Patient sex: M
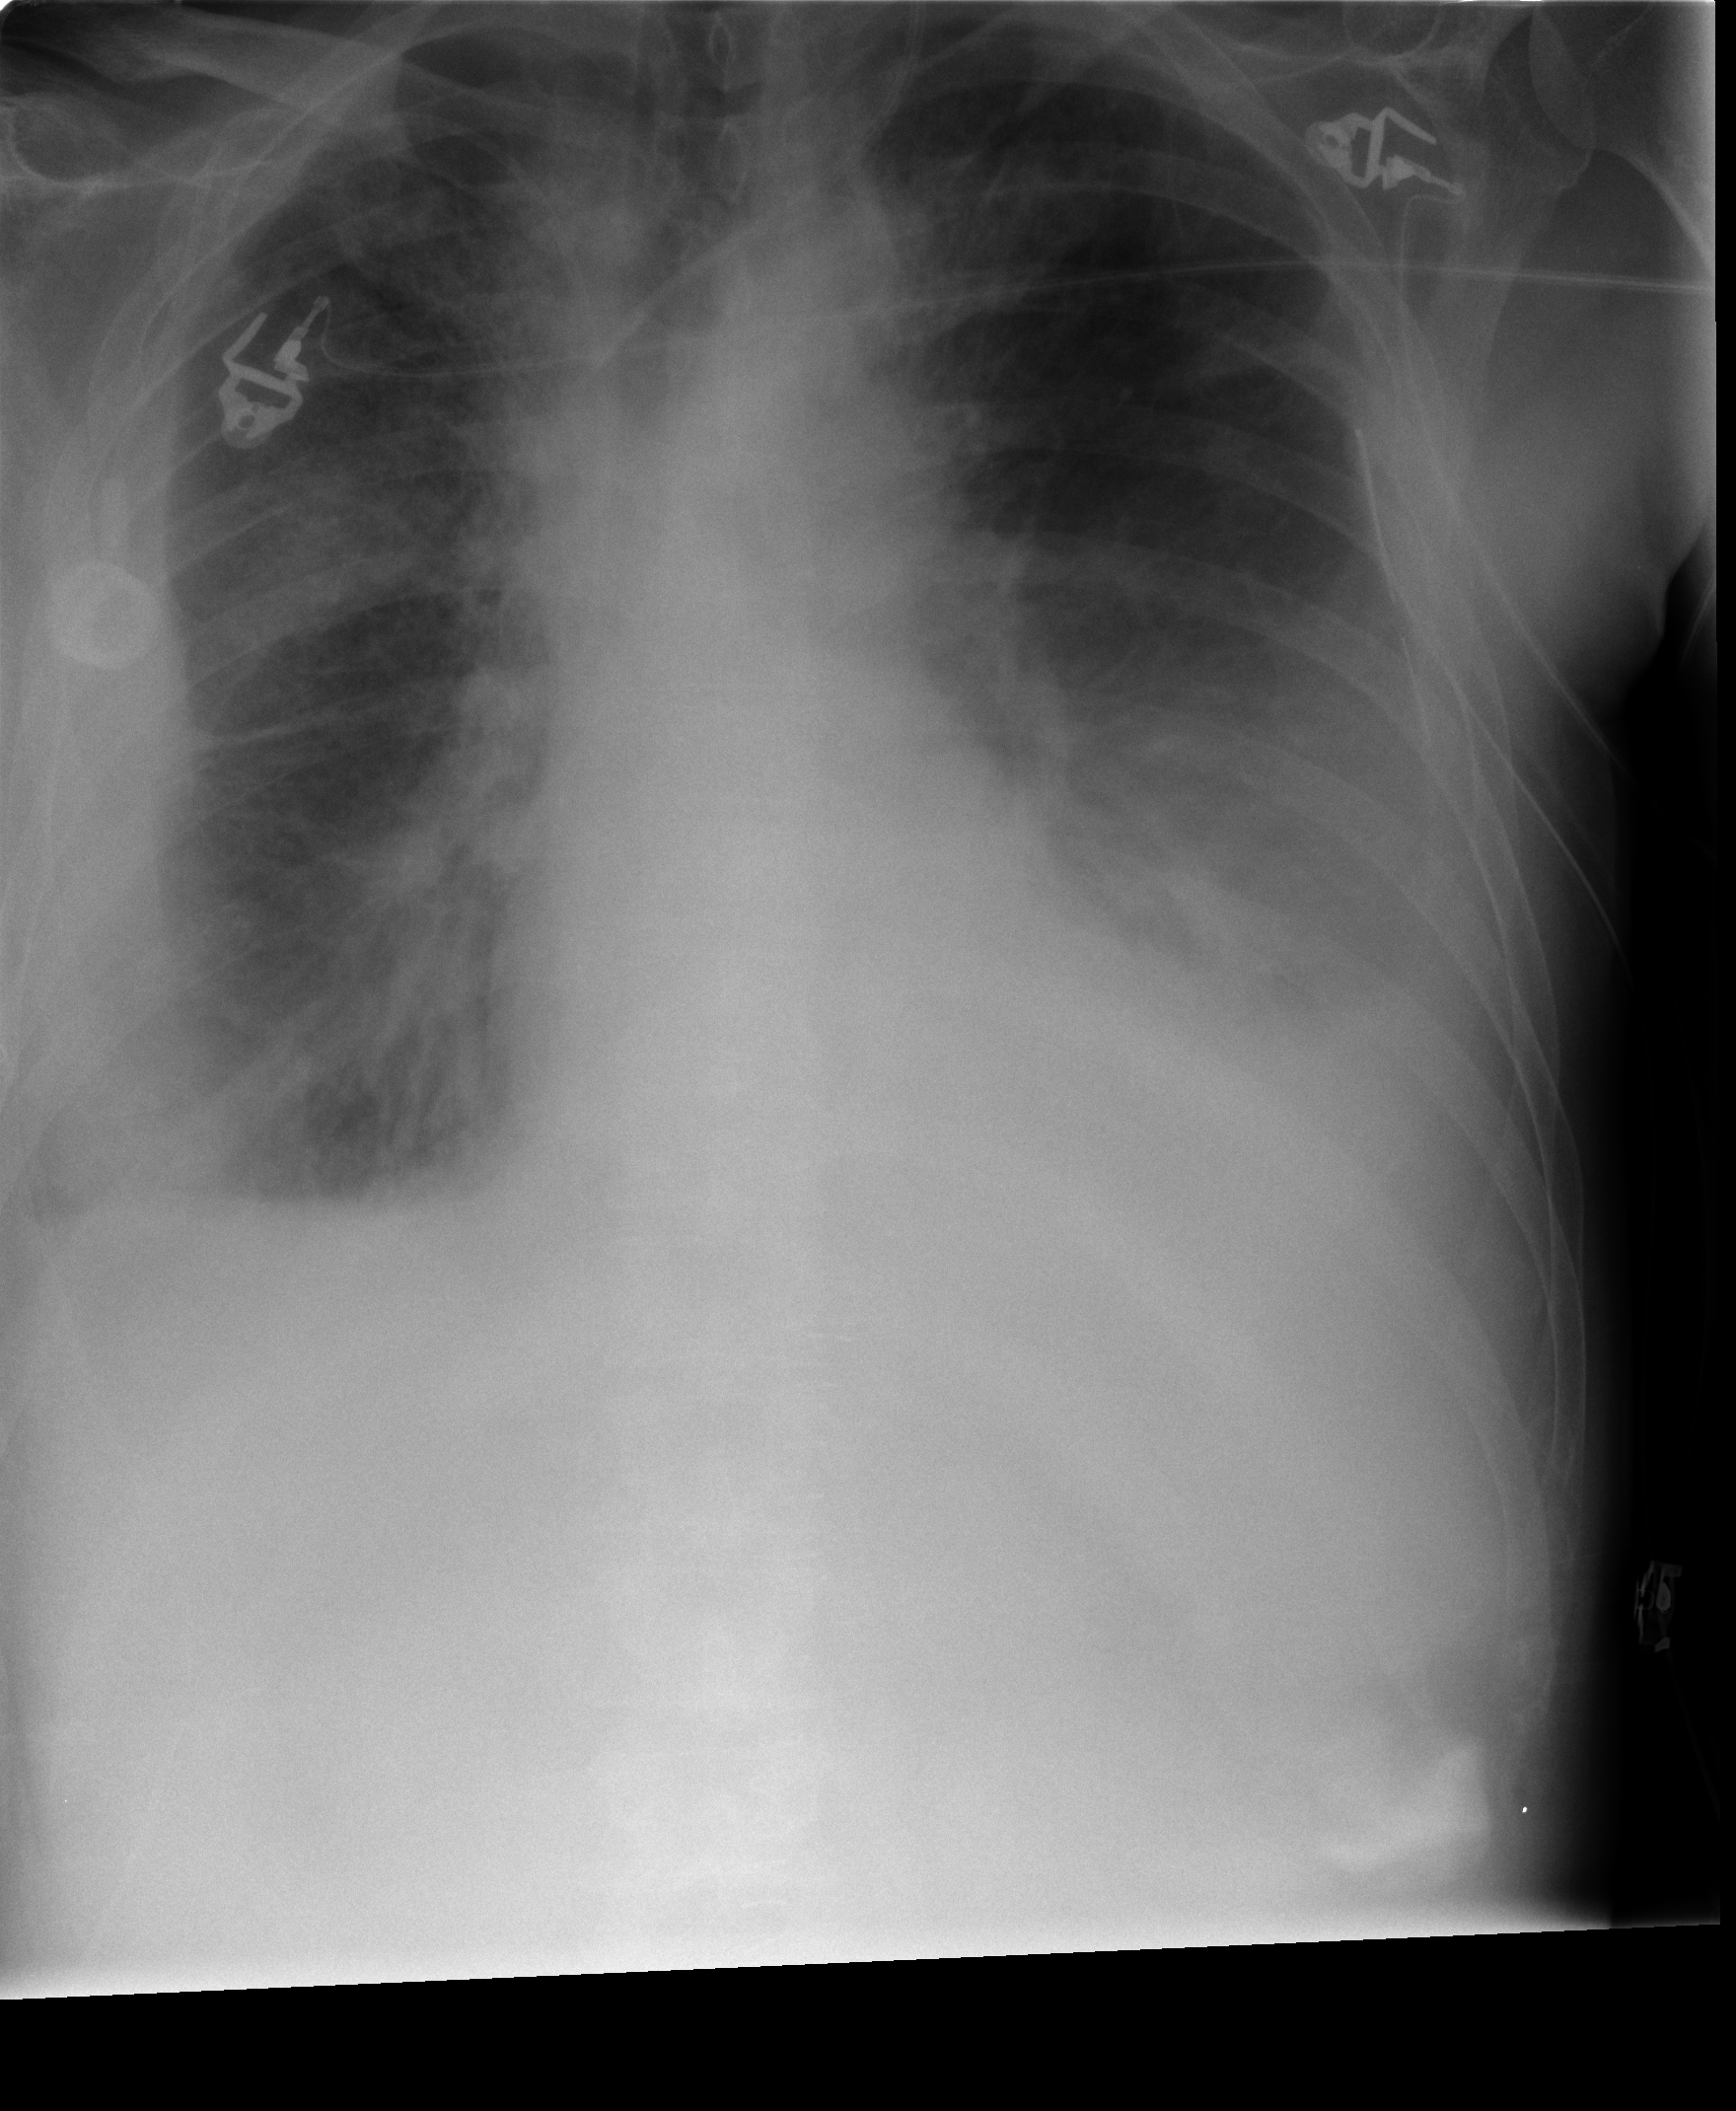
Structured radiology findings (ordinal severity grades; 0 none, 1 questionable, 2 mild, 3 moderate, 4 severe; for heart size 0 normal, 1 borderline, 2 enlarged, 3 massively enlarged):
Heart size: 0
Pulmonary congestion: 3
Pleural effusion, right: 2
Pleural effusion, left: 3
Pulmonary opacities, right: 2
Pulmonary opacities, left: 1
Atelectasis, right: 2
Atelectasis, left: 2